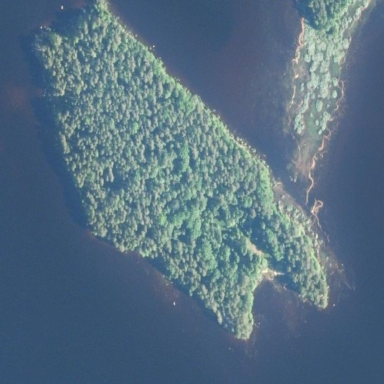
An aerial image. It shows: Islet.